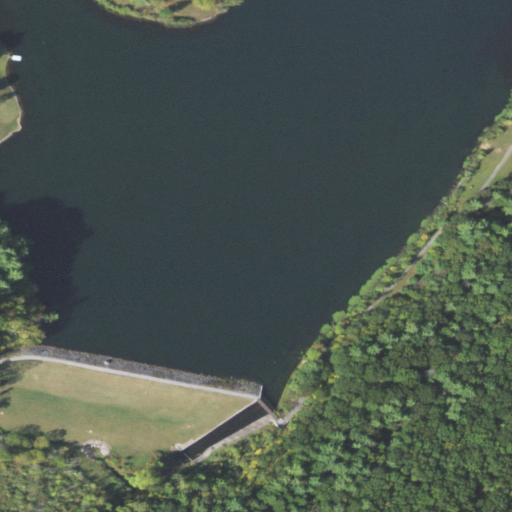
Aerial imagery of valley in Pennsylvania named Stone Valley containing open water, herbaceous wetlands, deciduous forest, mixed forest, evergreen forest, pasture, grassland, and woody wetlands